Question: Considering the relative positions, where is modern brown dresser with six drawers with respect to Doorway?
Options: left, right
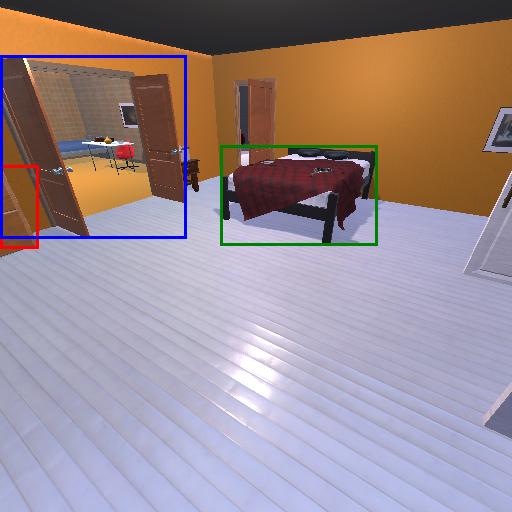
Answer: left